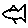
Label: fish